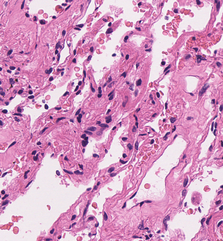
Tumor epithelial tissue: no
Tumor-associated stroma tissue: no
Normal tissue: yes